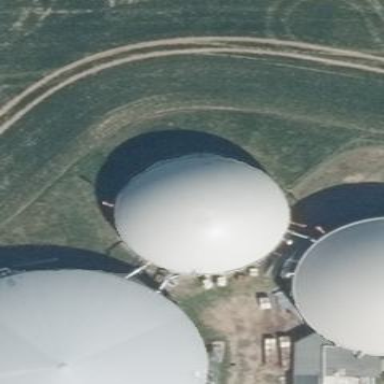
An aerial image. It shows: Storage tank with man-made structure.